Question: In a Flex 4.7 web application I'm trying to draw a simple pie chart in red and green colors.
So I have drawn a '_red' circle and then right above it I have drawn a '_green' circle:

And I was hoping to set an angle on the latter - to reduce it to a "slice of pie", but can't find any method or property for that in <URL>
Does anybody please have a good suggestion here?
My complete and simple test code is below:
'''
<?xml version="1.0" encoding="utf-8"?>
<s:Application xmlns:fx="http://ns.adobe.com/mxml/2009"
xmlns:s="library://ns.adobe.com/flex/spark"
xmlns:mx="library://ns.adobe.com/flex/mx"
applicationComplete="init()">
<fx:Script>
<![CDATA[
private function init():void {
// XXX how to set _green angle?
}
]]>
</fx:Script>
<s:Ellipse id="_red" height="60" width="60" x="110" y="90">
<s:fill>
<s:SolidColor color="#CC0000" />
</s:fill>
</s:Ellipse>
<s:Ellipse id="_green" height="60" width="60" x="110" y="90">
<s:fill>
<s:SolidColor color="#66CC66" />
</s:fill>
</s:Ellipse>
</s:Application>
'''
Because it is too heavyweight, I don't want to use <URL>
Also, I've searched the net and all code examples drawing wedges call 'curveTo' multiple times, but I wonder if a simple mask to partially cover the '_green' circle could be used instead?
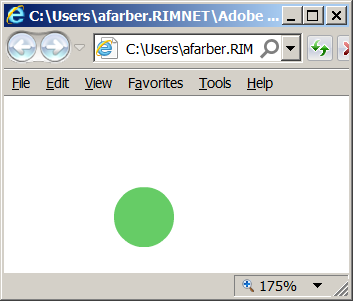
Answer: One approach would be to draw wedges to a <URL>:
>

Ultimately ending up as:
>
Example MXML implementation:
'''
<?xml version="1.0" encoding="utf-8"?>
<s:Application xmlns:fx="http://ns.adobe.com/mxml/2009"
xmlns:s="library://ns.adobe.com/flex/spark"
xmlns:mx="library://ns.adobe.com/flex/mx">
<fx:Script>
<![CDATA[
public function drawWedge(target:Graphics, x:Number, y:Number, radius:Number, arc:Number, startAngle:Number=0, yRadius:Number=0):void
{
if (yRadius == 0)
yRadius = radius;
target.moveTo(x, y);
var segAngle:Number, theta:Number, angle:Number, angleMid:Number, segs:Number, ax:Number, ay:Number, bx:Number, by:Number, cx:Number, cy:Number;
if (Math.abs(arc) > 360)
arc = 360;
segs = Math.ceil(Math.abs(arc) / 45);
segAngle = arc / segs;
theta = -(segAngle / 180) * Math.PI;
angle = -(startAngle / 180) * Math.PI;
if (segs > 0)
{
ax = x + Math.cos(startAngle / 180 * Math.PI) * radius;
ay = y + Math.sin(-startAngle / 180 * Math.PI) * yRadius;
target.lineTo(ax, ay);
for (var i:int = 0; i < segs; ++i)
{
angle += theta;
angleMid = angle - (theta / 2);
bx = x + Math.cos(angle) * radius;
by = y + Math.sin(angle) * yRadius;
cx = x + Math.cos(angleMid) * (radius / Math.cos(theta / 2));
cy = y + Math.sin(angleMid) * (yRadius / Math.cos(theta / 2));
target.curveTo(cx, cy, bx, by);
}
target.lineTo(x, y);
}
}
override protected function updateDisplayList(unscaledWidth:Number, unscaledHeight:Number):void
{
super.updateDisplayList(unscaledWidth, unscaledHeight);
var g:Graphics = _green.graphics;
g.clear();
g.beginFill(0x66CC66);
drawWedge(g, 30, 30, 30, 245);
g.endFill();
}
]]>
</fx:Script>
<s:Ellipse id="_red"
height="60"
width="60"
x="110"
y="90">
<s:fill>
<mx:SolidColor color="0xCC0000" />
</s:fill>
</s:Ellipse>
<s:SpriteVisualElement id="_green"
height="60"
width="60"
x="110"
y="90" />
</s:Application>
'''
Even leaner is to simply perform all drawing via low-level graphics operations instead of using the Spark ellipse primitive.